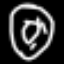
Label: donut